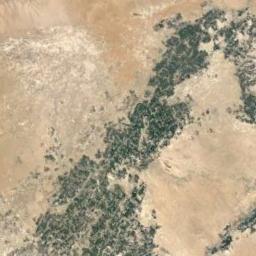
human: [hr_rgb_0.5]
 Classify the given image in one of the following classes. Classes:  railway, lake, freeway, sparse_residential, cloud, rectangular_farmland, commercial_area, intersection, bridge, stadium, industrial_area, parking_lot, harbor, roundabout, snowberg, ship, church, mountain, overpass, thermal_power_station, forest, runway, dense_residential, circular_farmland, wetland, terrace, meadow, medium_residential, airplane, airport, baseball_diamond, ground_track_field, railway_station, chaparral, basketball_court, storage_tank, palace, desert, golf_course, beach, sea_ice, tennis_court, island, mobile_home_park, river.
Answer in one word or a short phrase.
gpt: desert